Question: I'd like to make a 'NSWindow' like this one. How can i do it?
Sorry if this is an noobie question but i'm figuring it out.

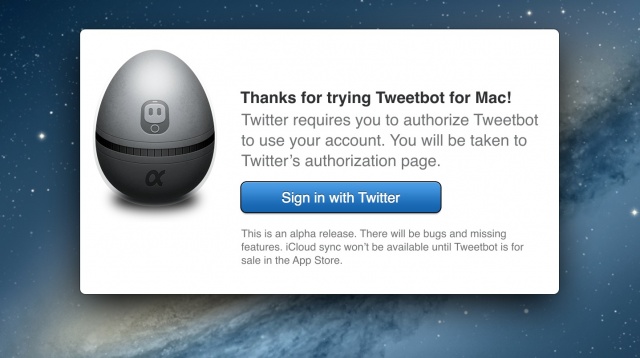
Answer: Hide the title bar like this:
'''
[myWindow setStyleMask:NSBorderlessWindowMask];
'''
I'm not sure what capabilities that Tweetbot window has, but if you want to move the window around by dragging the white area, you can use a custom NSView and override 'mouseDownCanMoveWindow' to return 'YES'.